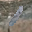
Label: 1